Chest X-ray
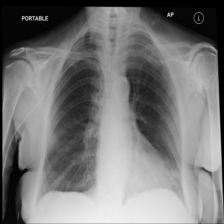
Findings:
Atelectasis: negative
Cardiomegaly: negative
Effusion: negative
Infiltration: negative
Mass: negative
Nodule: negative
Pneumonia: negative
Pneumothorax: negative
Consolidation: negative
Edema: negative
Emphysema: negative
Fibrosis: negative
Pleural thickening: negative
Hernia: negative